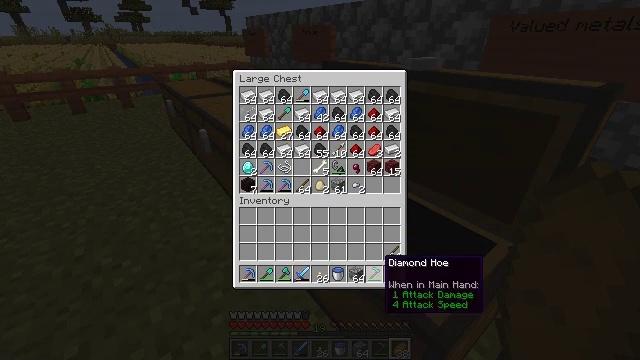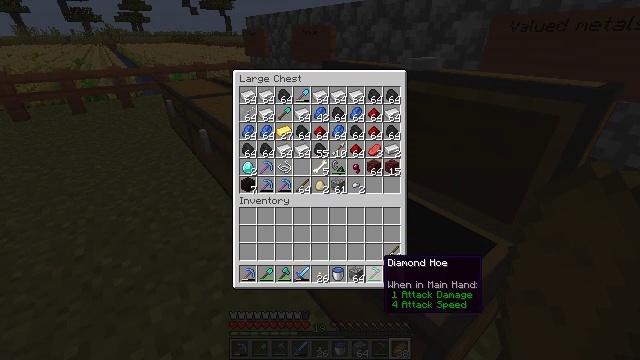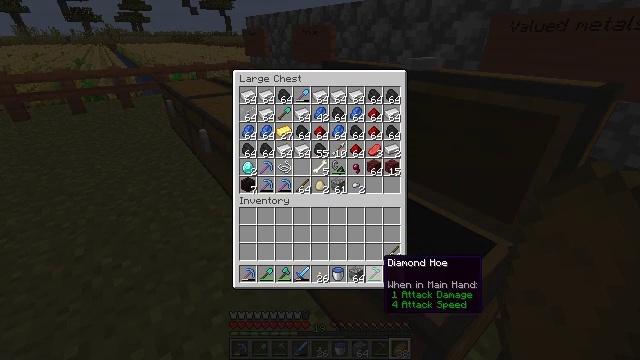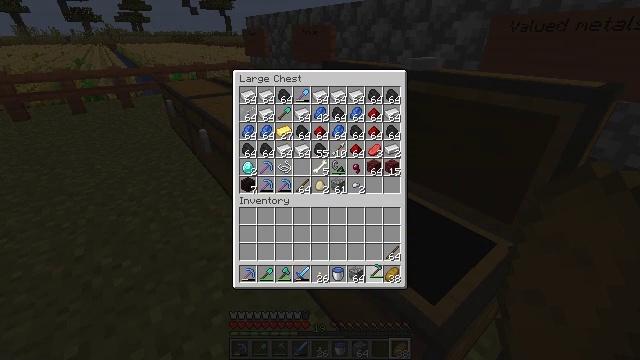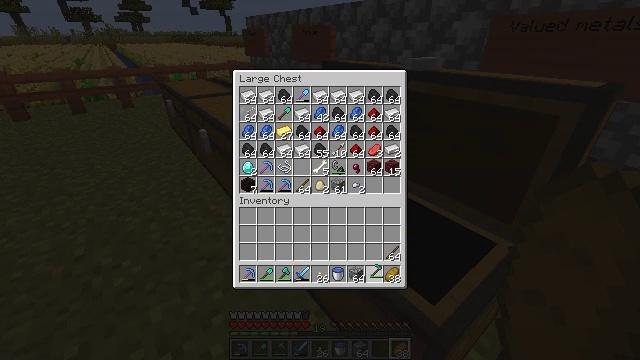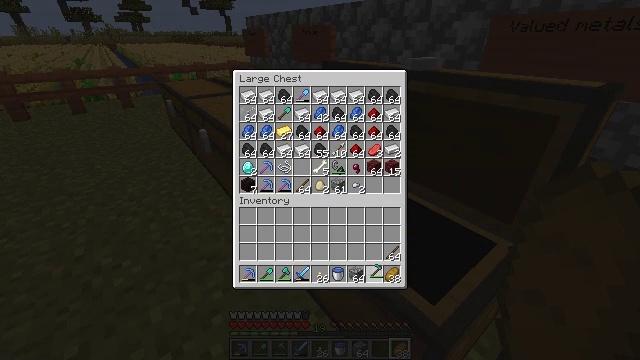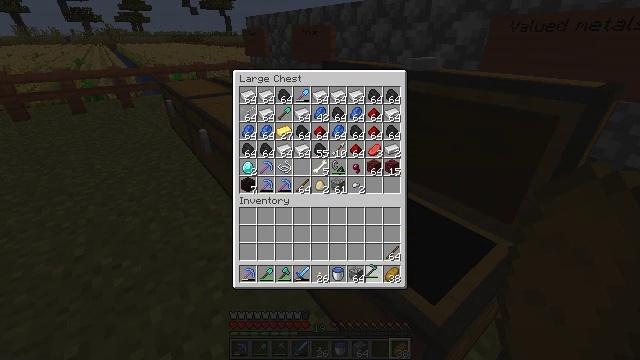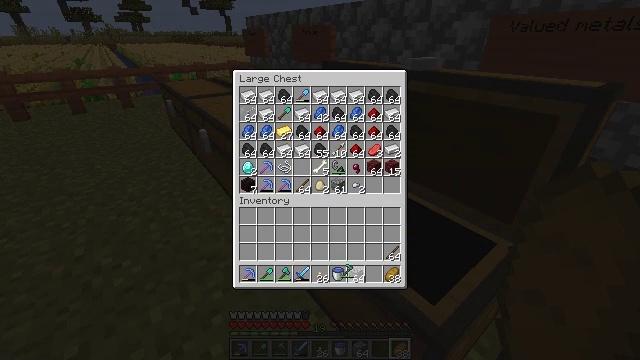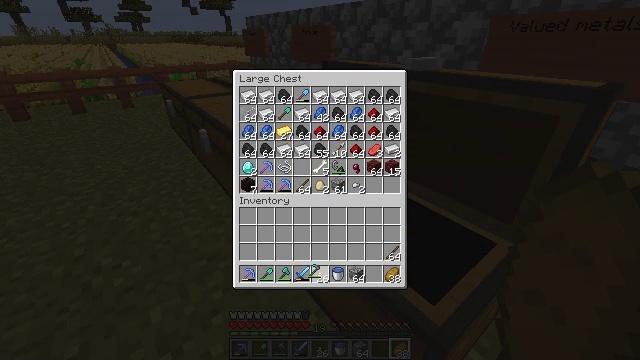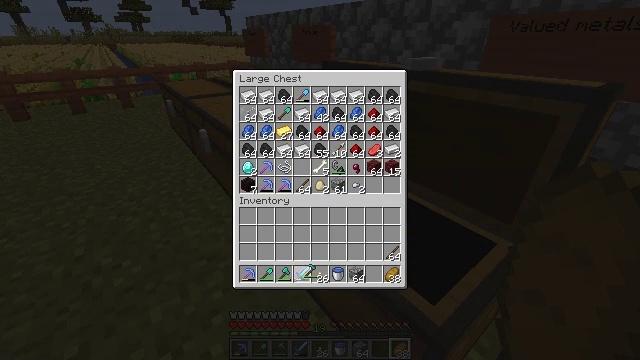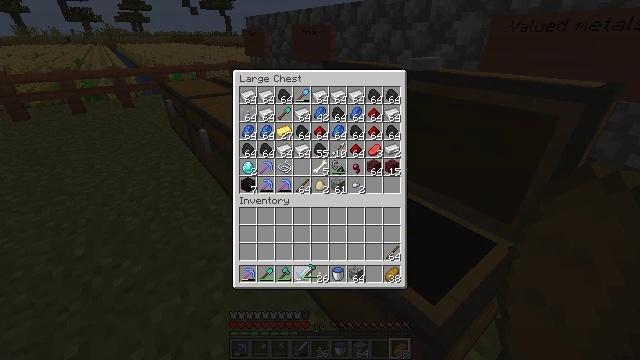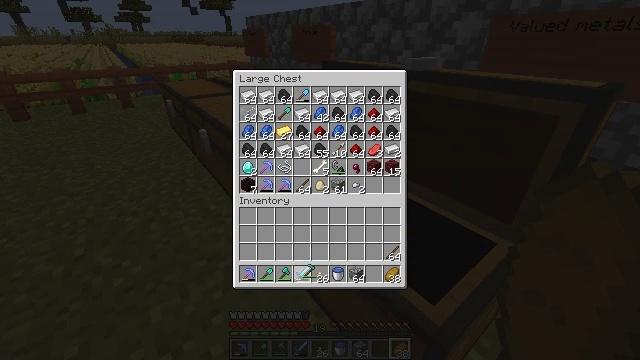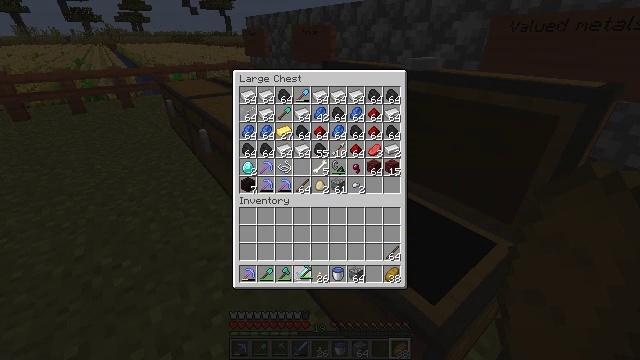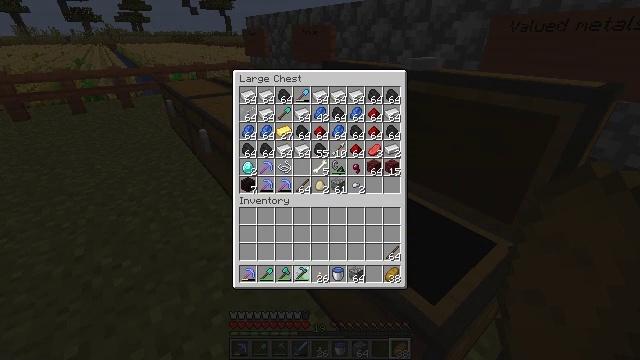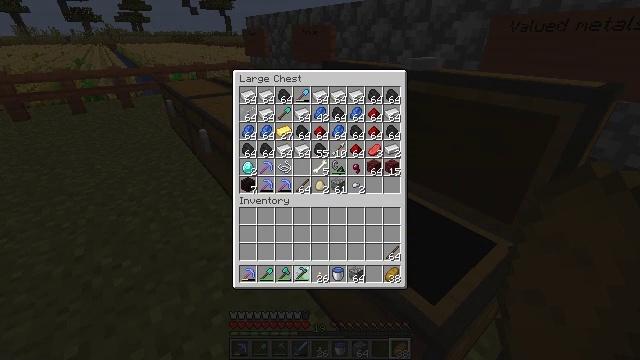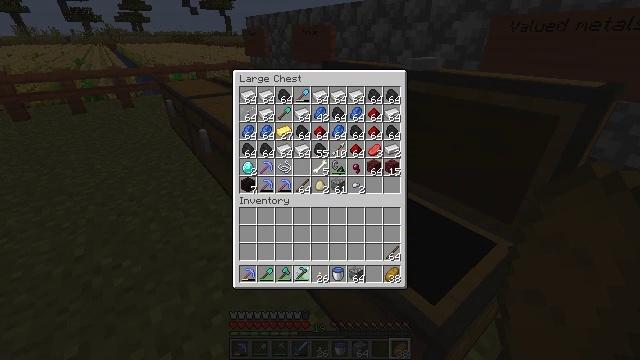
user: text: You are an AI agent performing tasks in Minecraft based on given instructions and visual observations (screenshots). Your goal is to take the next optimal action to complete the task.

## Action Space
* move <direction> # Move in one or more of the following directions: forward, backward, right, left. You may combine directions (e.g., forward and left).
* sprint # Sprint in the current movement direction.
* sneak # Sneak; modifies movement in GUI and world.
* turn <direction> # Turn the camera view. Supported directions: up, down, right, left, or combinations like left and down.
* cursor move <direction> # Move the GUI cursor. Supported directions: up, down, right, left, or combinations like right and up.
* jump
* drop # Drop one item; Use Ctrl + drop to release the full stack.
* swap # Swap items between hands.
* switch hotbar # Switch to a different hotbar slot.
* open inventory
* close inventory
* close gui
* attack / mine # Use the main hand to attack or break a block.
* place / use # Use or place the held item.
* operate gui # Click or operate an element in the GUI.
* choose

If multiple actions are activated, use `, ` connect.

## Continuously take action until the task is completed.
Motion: motion action
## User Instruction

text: Collect wheat crops.
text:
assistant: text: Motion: no_op
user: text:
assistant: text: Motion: no_op
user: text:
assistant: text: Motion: operate gui
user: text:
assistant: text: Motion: operate gui
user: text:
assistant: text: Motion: operate gui
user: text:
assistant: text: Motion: no_op
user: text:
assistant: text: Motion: cursor move left
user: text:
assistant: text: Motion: cursor move left
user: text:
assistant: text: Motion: no_op
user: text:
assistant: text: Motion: no_op
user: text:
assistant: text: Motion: no_op
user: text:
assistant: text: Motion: no_op
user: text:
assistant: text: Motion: no_op
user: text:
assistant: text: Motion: no_op
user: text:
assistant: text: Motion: no_op
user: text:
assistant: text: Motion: no_op
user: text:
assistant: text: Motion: no_op
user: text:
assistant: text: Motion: cursor move right
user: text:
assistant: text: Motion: no_op
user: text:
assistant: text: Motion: no_op
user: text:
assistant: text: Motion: no_op
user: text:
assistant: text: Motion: no_op
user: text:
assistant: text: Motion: no_op
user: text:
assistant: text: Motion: no_op
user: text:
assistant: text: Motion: no_op
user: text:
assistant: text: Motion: operate gui
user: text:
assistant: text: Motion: operate gui
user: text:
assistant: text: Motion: operate gui
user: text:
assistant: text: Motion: operate gui
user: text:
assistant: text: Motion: cursor move right